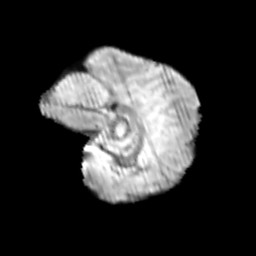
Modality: T2w
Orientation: sagittal
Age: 8
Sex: male
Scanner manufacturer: siemens
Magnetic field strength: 3 T
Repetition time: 3.8 s
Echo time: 0.07 s